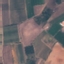
Label: PermanentCrop